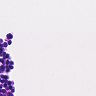
Metastatic tissue present: no